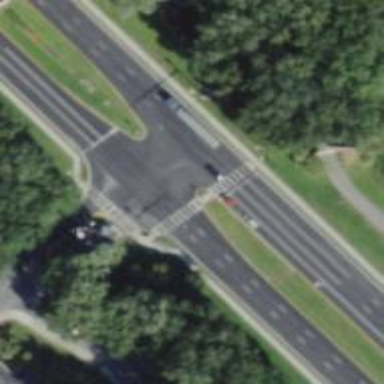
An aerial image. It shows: Footway located on traffic island.